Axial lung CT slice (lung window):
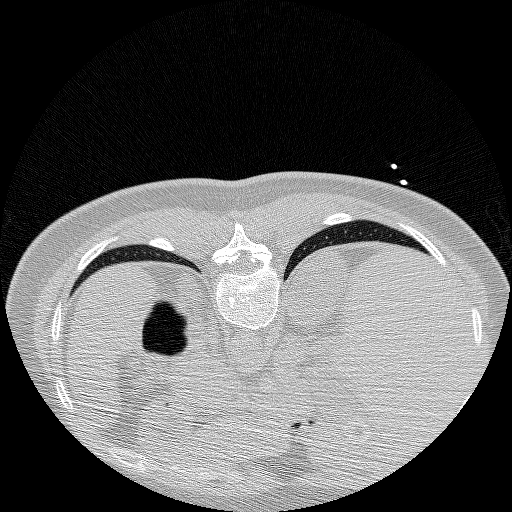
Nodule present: no